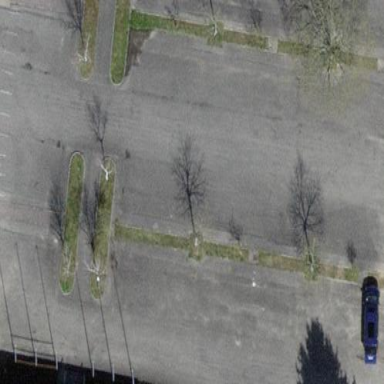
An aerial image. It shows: Paved parking area.